Aerial crown-view tile of a tropical tree (Barro Colorado Island, Panama), acquired 20250317:
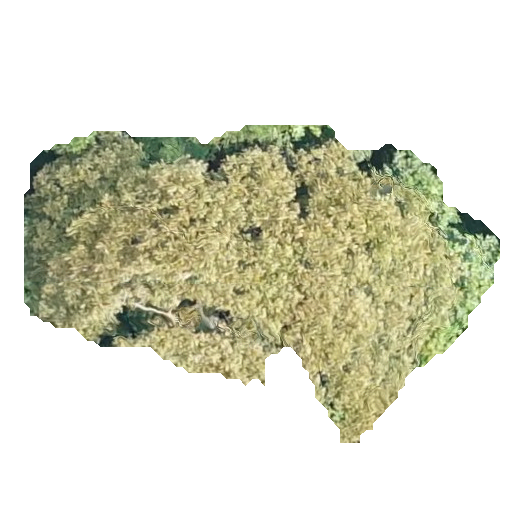
Species: Dipteryx oleifera
GBIF accepted scientific name: Dipteryx oleifera
Crown area: 148.063 m²